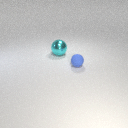
large cyan metal sphere to the left of small blue rubber sphere